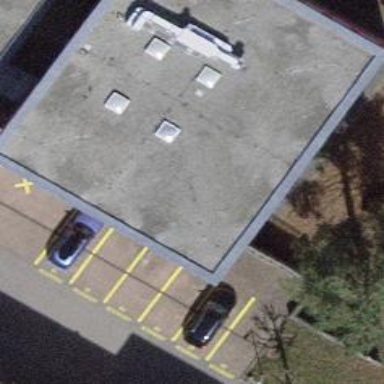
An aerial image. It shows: Bicycle parking area.